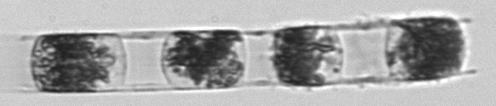
Label: Hemiaulus